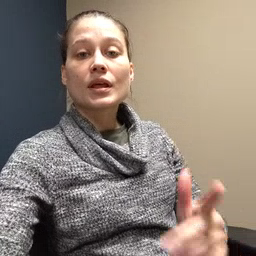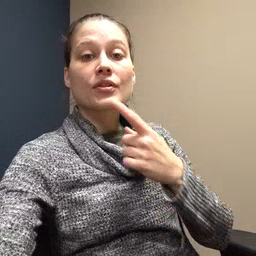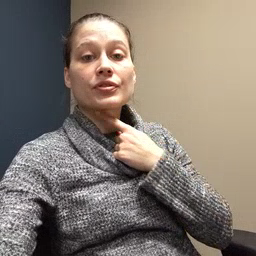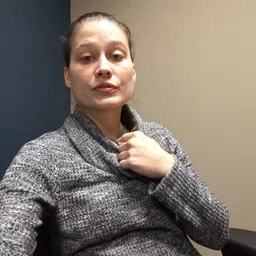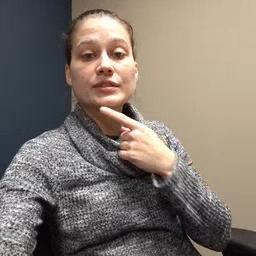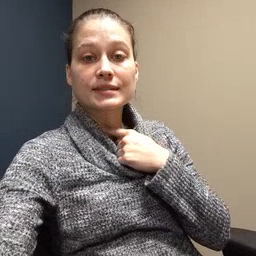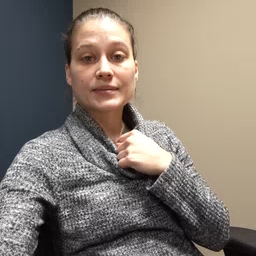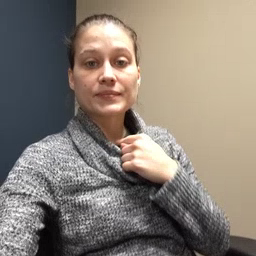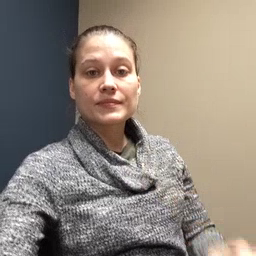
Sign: thirsty